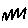
Label: zigzag